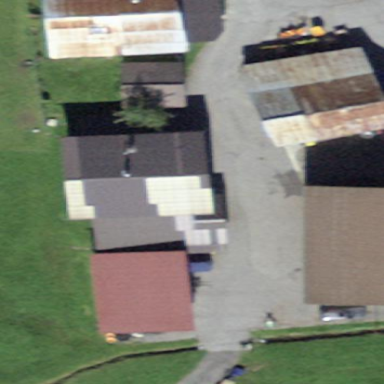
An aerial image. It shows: Building.